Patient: sex M, age 57
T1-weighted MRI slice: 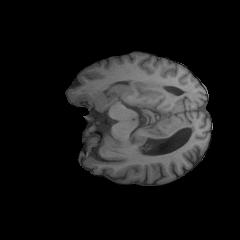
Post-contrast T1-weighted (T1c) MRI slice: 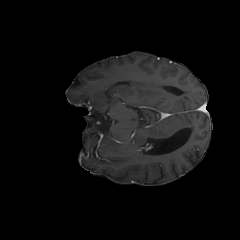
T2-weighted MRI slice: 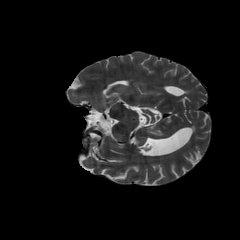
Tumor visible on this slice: no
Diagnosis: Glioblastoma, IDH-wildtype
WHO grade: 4